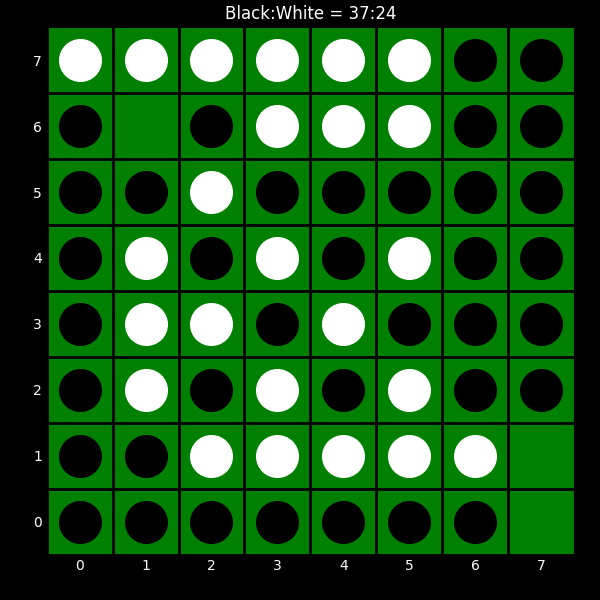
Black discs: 37
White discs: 24